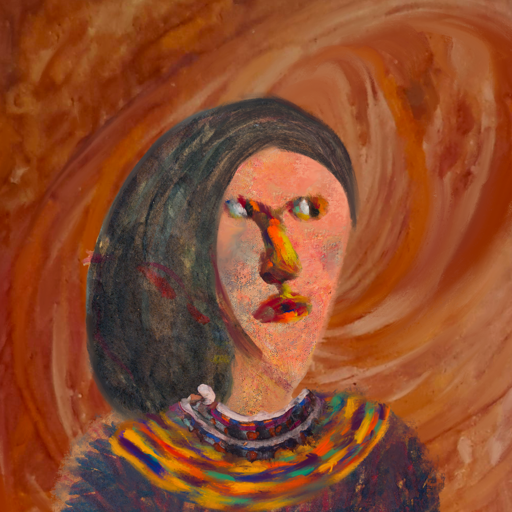
Background: Pious_Lady, Head And Neck Side: Irani, Face Side: An_Impression, Bust: In_The_Sun, Hair Side: Gypsy_Mother, Head Accessory: Blank, Second Necklace: An_Impression_2, Necklace: Hypocrite_1, Baby: Blank